Question: The picture shows the balloon popping problem. You need to pop all the balloons in a certain order. The reward for a popped balloon is the product of itself and the values on the left and right balloons. If there is no balloon on the left or right, multiply the value of the balloon on the left or right by 1. You need only find the total maximum reward. Give me the number.
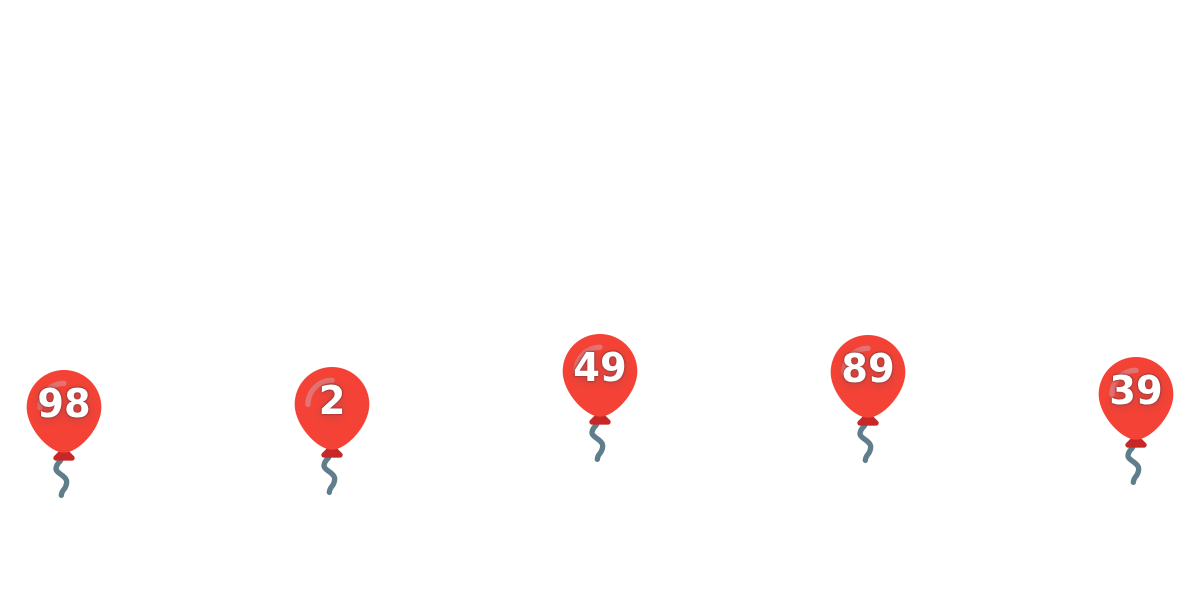
Answer: 781060